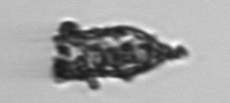
Label: Tintinnopsis